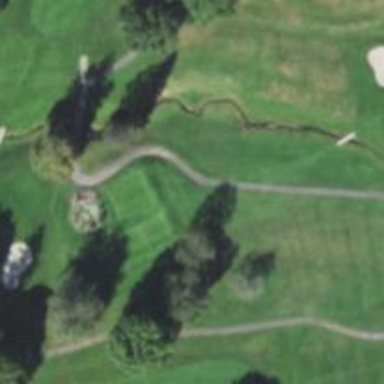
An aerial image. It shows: Path for golf carts.